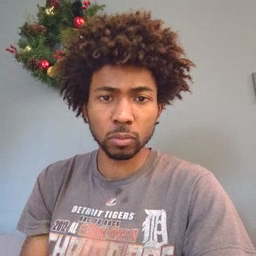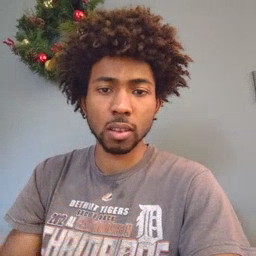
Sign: white